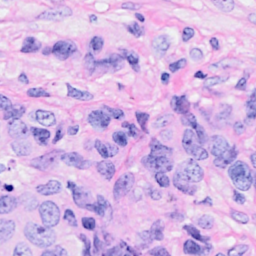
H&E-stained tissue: Breast